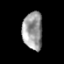
Tissue: prostate
Cell type: T cells
Senescence score: 0.2985
Nuclear area (px): 738
Mean DAPI intensity: 154.615